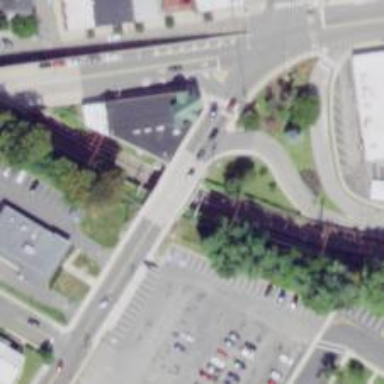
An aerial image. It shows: Railway crossing.